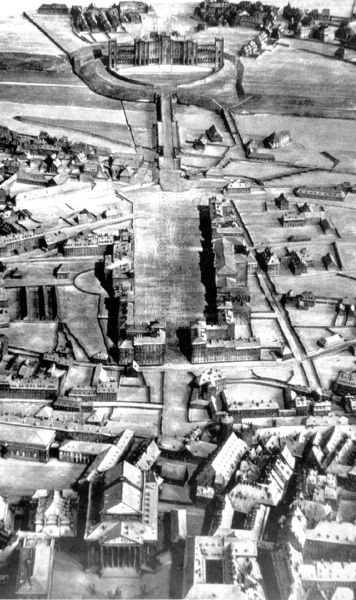
Titel: Stadtmodell München, Ausschnitt mit Ergänzungen der Maximilianstraße und des spitzbogig projektierten Maximilianeums
Künstler: Johann Baptist
Standort: München
Institution: Bayerisches Nationalmuseum
Schlagwörter: schatten, weiß, fluss, landschaft, stadt, fenster, grau, holz, licht, schwarz, strasse, säulen, zeichnung, dach, gebäude, haus, park, schloss, weg, wiese, hochformat, architektur, rahmen, bild, feld, felder, häuser, natur, brücke, kirche, sonne, wege, wiesen, land, oper, theater, kreis, rund, garten, deutschland, modell, fischer, modern, dorf, dächer, mauer, hof, platz, vogelperspektive, könig, flucht, foto, fotografie, luftaufnahme, ortschaft, photographie, straßen, berlin, antike, burg, münchen, palast, schwarzweiss, photo, halbkreis, mauern, residenz, portikus, isar, mittelalter, historismus, plan, gärten, achse, absolutismus, tempel, fotographie, aufnahme, höfe, forum, lager, grundriss, tempelfront, wall, straßenzug, nationaltheater, bürklein, maximilianstrasse, maximilianeum, maximilian ii., friedrich bürklein, plätze, stadtplan, luftbild, stadtplanung, lehel, fotografoe, altstadt, vertikal, staatsoper, bürcklein, maximilianstil, grünanlagen, alter hof, photograühie, stadtmodell, stassen, umland, stoa, grade, gebäde, geplant, seitz, friedrich von bürklein, alfred speer